Interaction volume radius: 5 \u00c5
Interaction volume height: 15 \u00c5
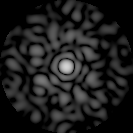
Disorder parameter: 0.8471